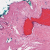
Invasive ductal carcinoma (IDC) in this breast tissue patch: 0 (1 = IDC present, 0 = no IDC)